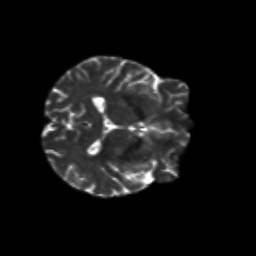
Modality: T2w
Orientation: axial
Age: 56
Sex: male
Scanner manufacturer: siemens
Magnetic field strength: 3 T
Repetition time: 8.6 s
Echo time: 0.095 s